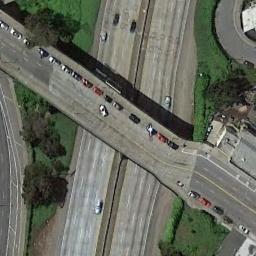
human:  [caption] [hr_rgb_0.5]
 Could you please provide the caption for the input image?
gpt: The overpass is next to the grass with some cars .

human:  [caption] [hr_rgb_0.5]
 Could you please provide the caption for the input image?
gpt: The cross-line overpass is over the road and some cars are driving on the roads and the overpass .

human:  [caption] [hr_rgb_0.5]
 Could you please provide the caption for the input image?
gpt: Many cars are on the overpass .

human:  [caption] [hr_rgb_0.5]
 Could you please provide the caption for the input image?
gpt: The two overpasses in the picture form a heart shape .

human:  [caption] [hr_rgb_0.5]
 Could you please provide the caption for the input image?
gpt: There are some green trees and lawns beside the overpass .